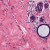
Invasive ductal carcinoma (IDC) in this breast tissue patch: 0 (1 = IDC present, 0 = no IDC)